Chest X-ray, PA view. Patient: 48 years old, sex F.
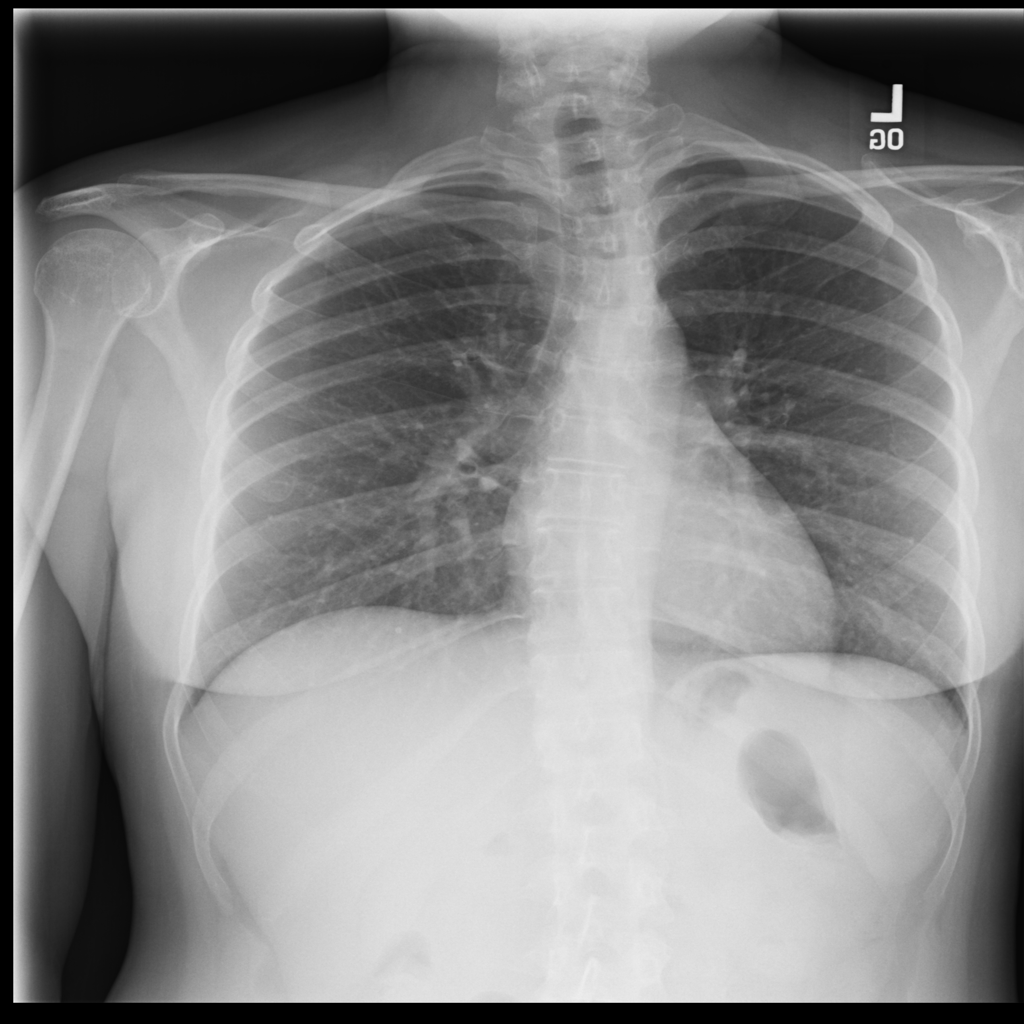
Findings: No Finding